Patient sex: M
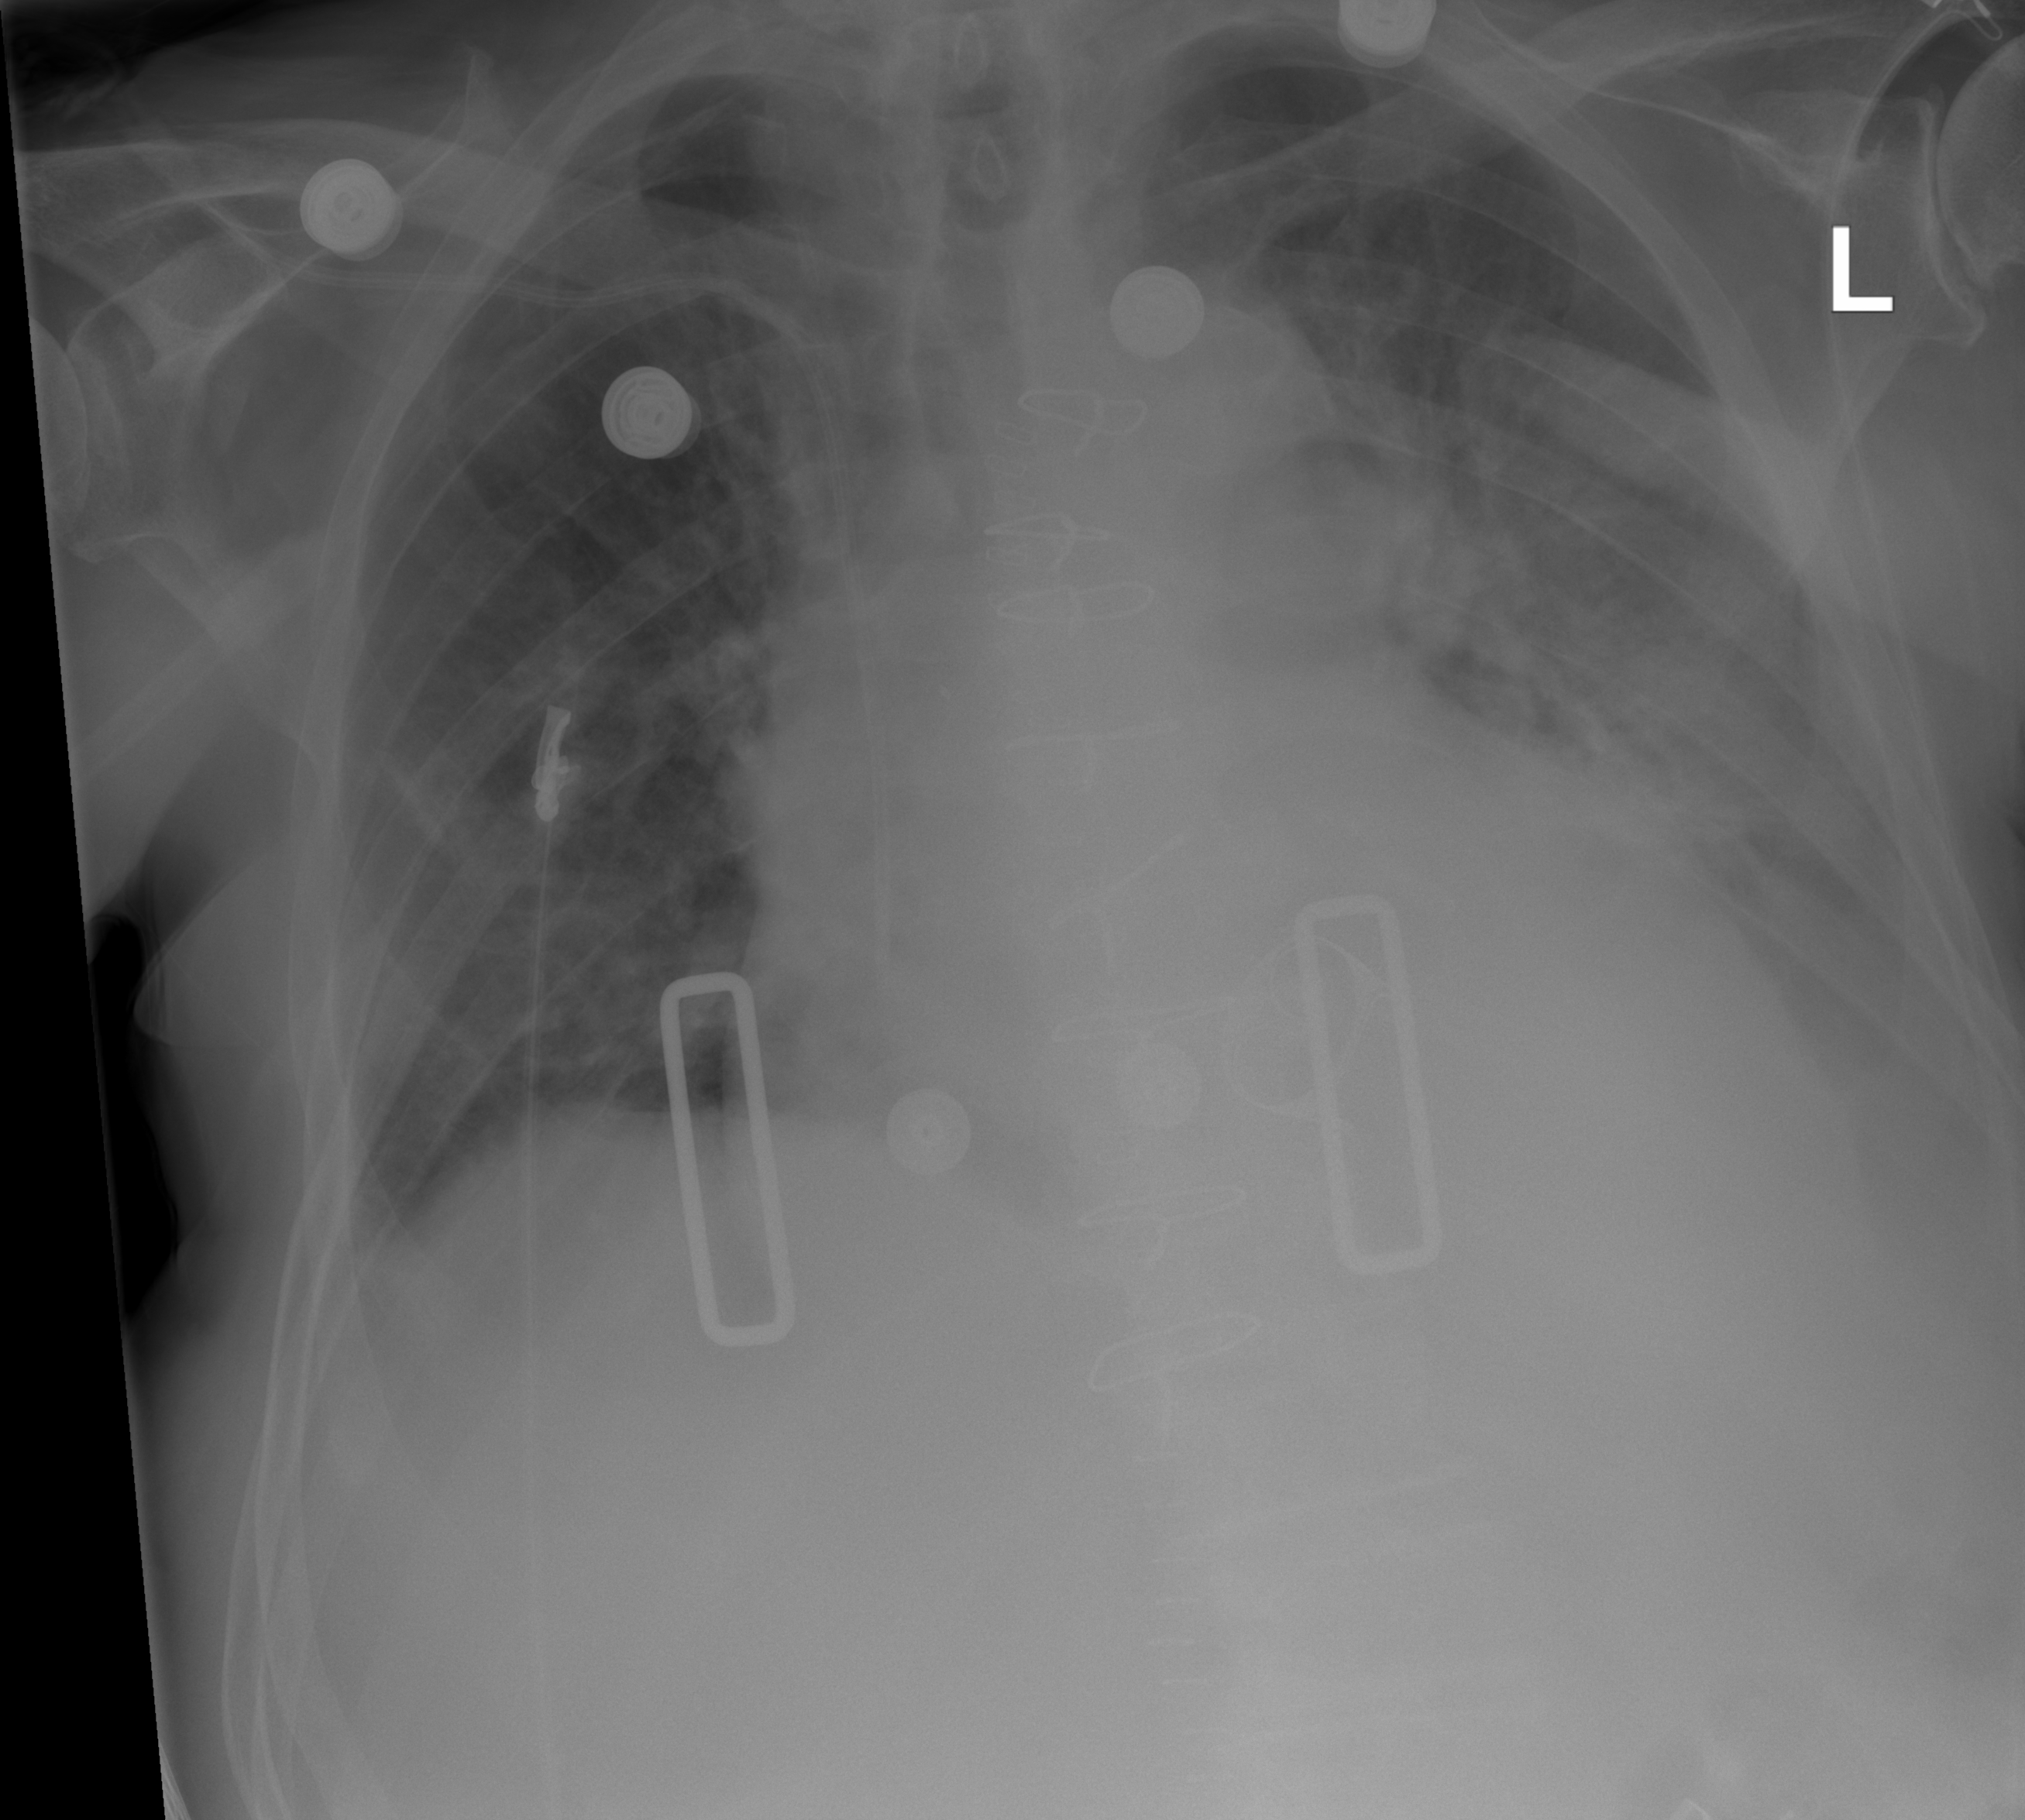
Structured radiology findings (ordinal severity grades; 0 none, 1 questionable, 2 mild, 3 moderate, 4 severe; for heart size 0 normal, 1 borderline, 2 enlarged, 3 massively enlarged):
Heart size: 2
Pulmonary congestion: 2
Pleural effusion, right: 2
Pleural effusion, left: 3
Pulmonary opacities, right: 2
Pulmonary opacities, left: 3
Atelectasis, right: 2
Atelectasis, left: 3